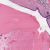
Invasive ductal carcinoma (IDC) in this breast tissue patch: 0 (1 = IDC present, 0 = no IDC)